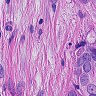
Metastatic tissue present: yes